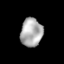
Tissue: lung
Cell type: T cells
Senescence score: 0.2314
Nuclear area (px): 610
Mean DAPI intensity: 173.667